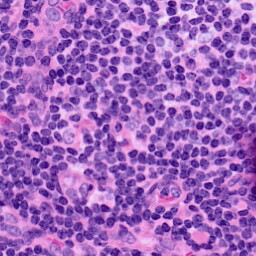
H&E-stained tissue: LymphNode